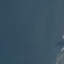
Label: SeaLake